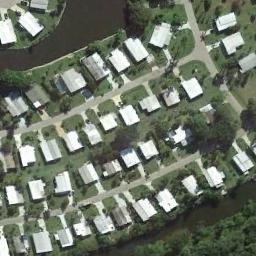
Label: residential